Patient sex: M
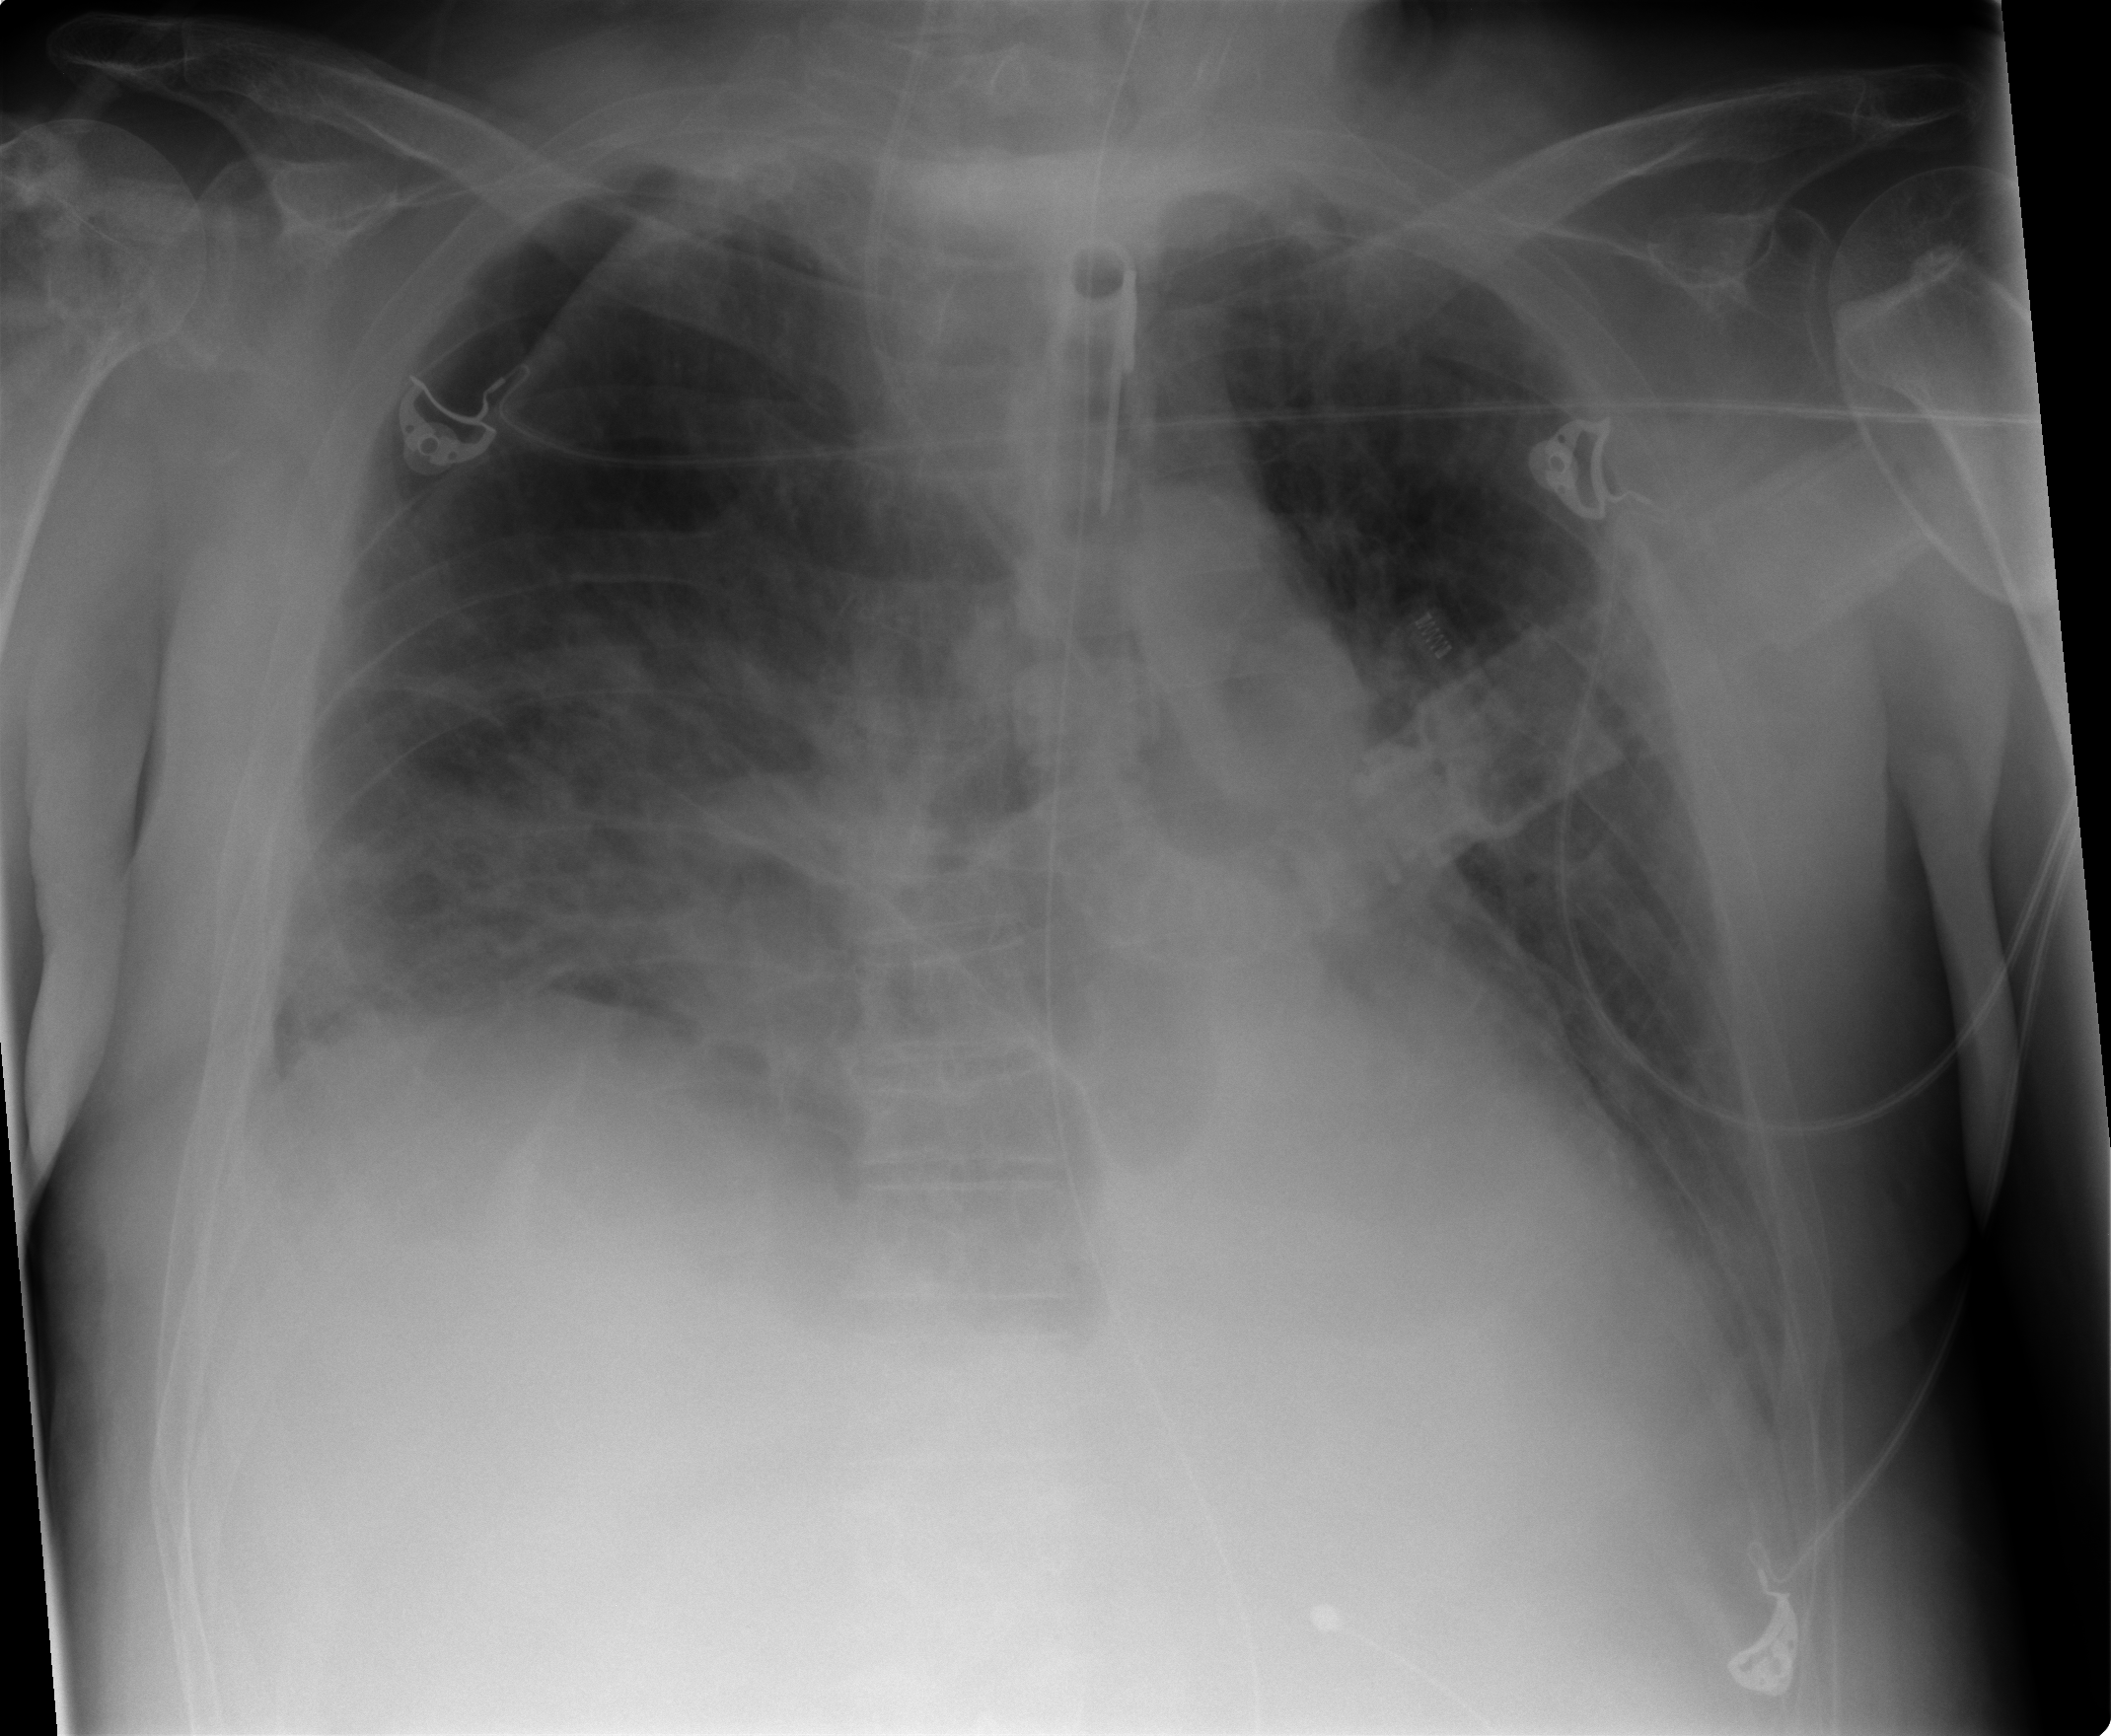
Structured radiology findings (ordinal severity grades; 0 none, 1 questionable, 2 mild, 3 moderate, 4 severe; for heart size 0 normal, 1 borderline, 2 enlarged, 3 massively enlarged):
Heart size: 2
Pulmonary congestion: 2
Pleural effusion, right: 2
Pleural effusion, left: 2
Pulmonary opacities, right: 3
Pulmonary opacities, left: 1
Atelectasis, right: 3
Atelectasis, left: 1